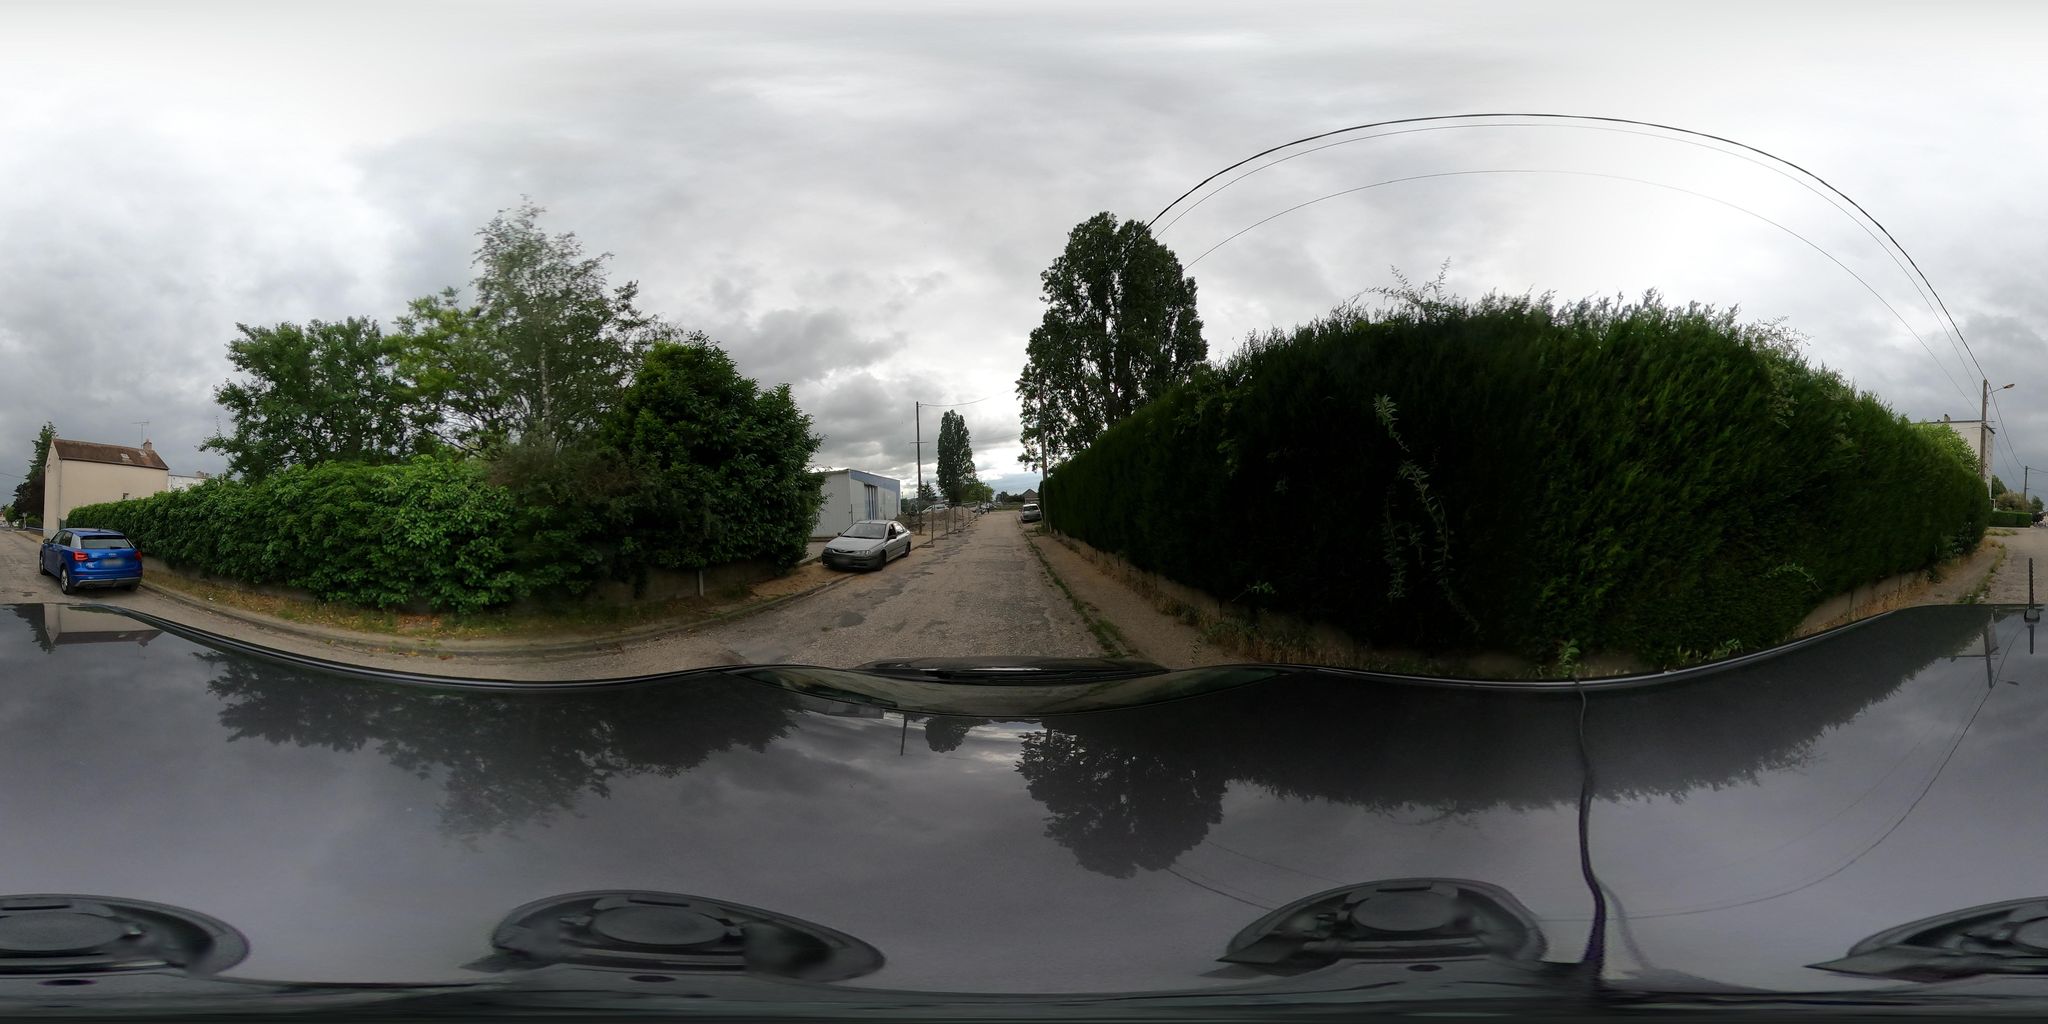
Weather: cloudy
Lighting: day
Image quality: slightly poor
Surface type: driving surface
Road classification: steps, residential, path
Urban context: urban centre
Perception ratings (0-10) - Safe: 1.06, Lively: 1.46, Beautiful: 7.27, Boring: 6.68, Depressing: 4.74, Wealthy: 1.89